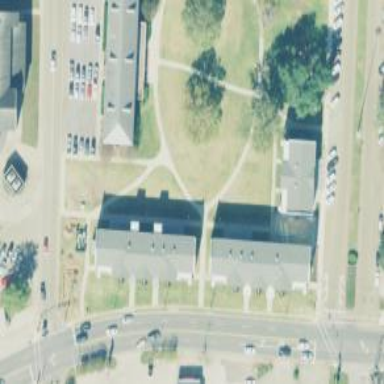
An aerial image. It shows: Residential building part of university campus.